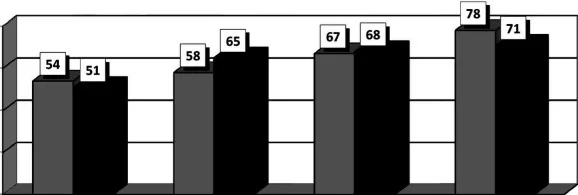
Dynamics of the mean GAF scores in the course of therapy with Cariprazine.
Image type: pathology (masson_trichrome)